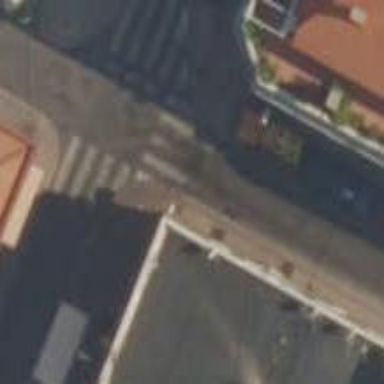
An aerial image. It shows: Uncontrolled zebra crossing on the road.